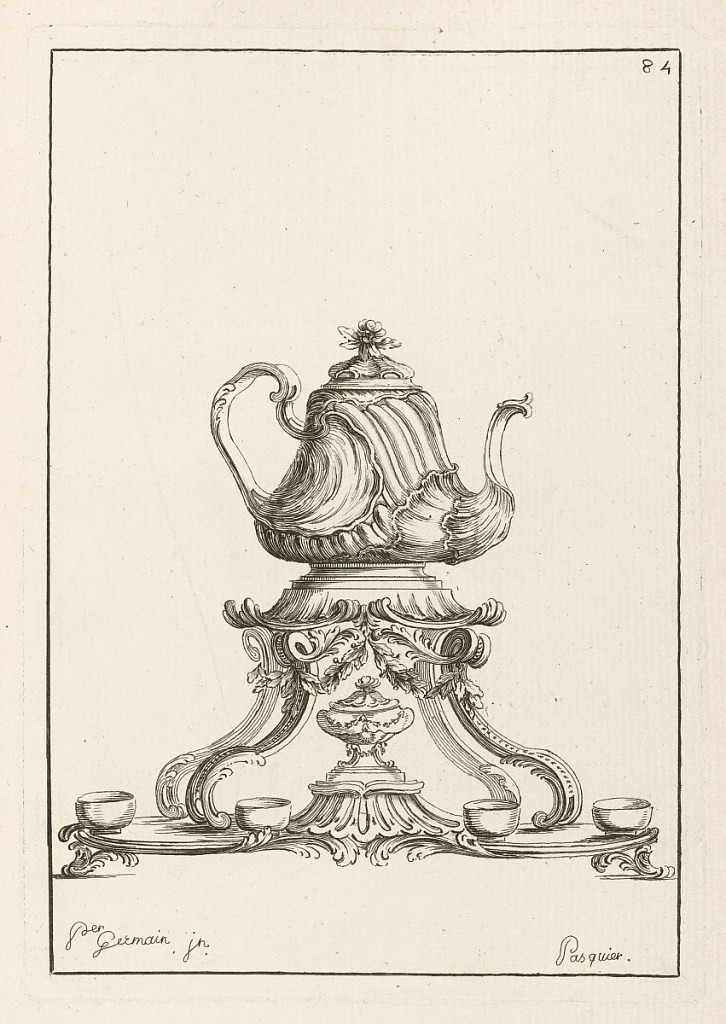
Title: Cabares
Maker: Pierre Germain, French, 1703 - 1783
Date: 1748
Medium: Etching on laid paper
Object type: Print
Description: Teapot made of shells with floral finial, supported by four curved legs. Below, sugar bowl made with shell and four cups. The plate is signed and numbered.